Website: bh-photo
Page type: cross-sells
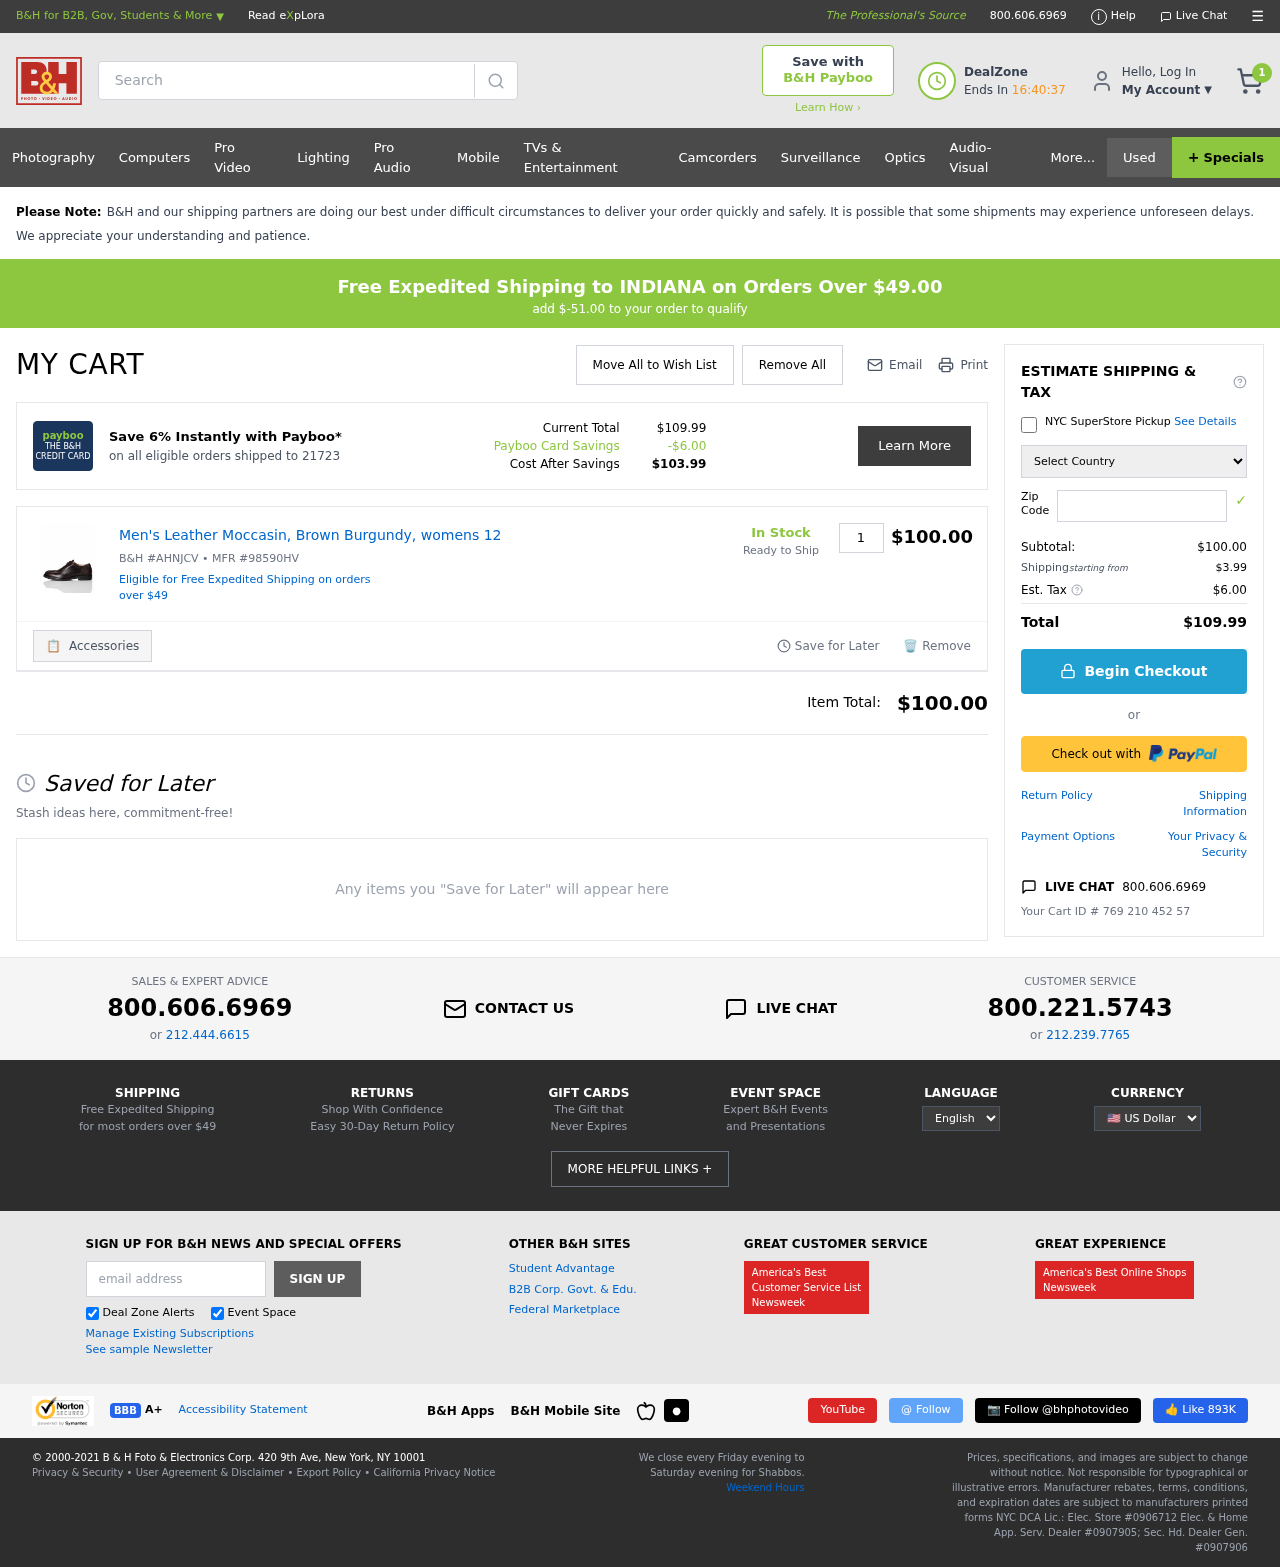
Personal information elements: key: PII_COUNTRY
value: United States
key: PII_POSTCODE
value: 21723
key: PII_STATE
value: INDIANA
Product elements: key: PRODUCT1_NAME
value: Men's Leather Moccasin, Brown Burgundy, womens 12
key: PRODUCT1_PRICE
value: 100
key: PRODUCT1_QUANTITY
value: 1
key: PRODUCT1_SKU
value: B&H #AHNJCV
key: PRODUCT1_MFR
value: MFR #98590HV
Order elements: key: ORDER_NUM_ITEMS
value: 1
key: SHIPPING_THRESHOLD_REMAINING
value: $-51.00
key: ORDER_TOTAL
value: $109.99
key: ORDER_SUBTOTAL
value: $100.00
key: ORDER_SHIPPING_COST
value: $3.99
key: ORDER_TAX
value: $6.00
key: ORDER_ID
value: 769 210 452 57
Search elements: key: HEADER_SEARCH
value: Search
Other elements: key: PAYBOO_SAVINGS
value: -$6.00
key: COST_AFTER_SAVINGS
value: $103.99